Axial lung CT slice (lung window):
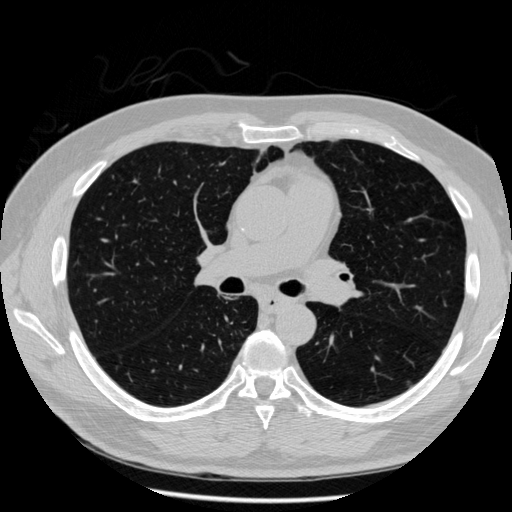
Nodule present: no